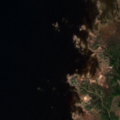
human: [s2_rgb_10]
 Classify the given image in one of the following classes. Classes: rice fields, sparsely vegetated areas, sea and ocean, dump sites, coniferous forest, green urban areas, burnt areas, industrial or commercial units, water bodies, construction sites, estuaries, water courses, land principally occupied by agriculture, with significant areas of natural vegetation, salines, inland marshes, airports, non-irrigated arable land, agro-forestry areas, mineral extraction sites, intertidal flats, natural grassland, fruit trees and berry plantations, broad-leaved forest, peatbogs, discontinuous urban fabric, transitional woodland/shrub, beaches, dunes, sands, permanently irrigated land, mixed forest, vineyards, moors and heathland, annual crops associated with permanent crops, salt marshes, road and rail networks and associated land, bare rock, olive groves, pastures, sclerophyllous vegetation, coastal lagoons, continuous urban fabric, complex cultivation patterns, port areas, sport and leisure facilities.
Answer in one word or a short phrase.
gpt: coniferous forest, mixed forest, transitional woodland/shrub, sea and ocean